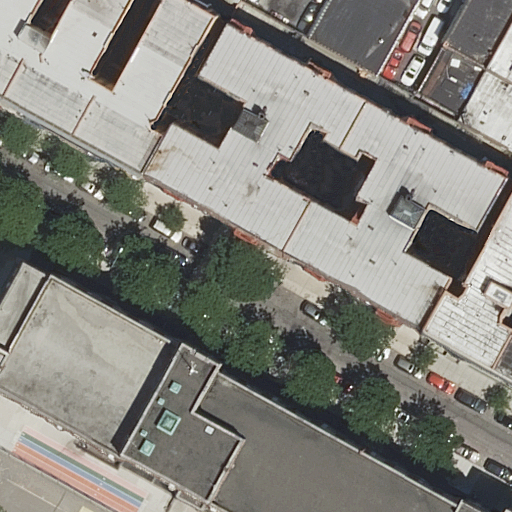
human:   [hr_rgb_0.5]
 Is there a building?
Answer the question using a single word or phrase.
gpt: yes

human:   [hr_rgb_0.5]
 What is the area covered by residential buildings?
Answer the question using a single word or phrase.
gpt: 3094m2

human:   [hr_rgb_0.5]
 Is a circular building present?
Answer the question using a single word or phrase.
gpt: no

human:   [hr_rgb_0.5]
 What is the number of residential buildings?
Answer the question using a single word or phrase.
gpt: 11

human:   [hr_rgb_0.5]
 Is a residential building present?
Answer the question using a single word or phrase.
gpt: yes

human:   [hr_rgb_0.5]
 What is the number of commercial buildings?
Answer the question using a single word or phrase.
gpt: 0

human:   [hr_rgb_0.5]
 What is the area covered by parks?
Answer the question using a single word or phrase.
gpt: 5933m2

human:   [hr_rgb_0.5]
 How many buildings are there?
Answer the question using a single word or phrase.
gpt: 11

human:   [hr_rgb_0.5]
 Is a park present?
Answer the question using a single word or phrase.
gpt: yes

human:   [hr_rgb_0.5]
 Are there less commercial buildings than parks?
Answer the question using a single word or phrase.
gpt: yes

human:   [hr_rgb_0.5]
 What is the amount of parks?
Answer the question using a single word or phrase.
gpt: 1

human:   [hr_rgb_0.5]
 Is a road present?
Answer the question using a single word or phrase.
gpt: yes

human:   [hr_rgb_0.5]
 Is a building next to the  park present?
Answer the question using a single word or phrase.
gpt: yes

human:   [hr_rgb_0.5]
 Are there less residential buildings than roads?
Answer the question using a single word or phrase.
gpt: no

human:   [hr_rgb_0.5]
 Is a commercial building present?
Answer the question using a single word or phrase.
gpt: no

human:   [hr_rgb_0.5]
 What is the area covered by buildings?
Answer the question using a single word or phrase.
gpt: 3094m2

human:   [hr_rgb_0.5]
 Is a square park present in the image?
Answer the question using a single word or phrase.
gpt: no

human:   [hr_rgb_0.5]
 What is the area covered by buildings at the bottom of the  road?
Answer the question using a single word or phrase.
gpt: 53m2

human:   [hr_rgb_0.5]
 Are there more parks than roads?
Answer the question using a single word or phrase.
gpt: no

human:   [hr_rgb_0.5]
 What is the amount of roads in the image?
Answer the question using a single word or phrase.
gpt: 1

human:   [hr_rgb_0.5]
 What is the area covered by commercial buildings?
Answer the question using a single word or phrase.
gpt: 0m2

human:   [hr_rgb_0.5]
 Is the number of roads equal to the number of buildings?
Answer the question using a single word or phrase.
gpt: no

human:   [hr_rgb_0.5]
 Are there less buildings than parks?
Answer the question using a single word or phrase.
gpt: no

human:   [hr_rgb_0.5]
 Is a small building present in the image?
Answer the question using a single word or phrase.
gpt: yes

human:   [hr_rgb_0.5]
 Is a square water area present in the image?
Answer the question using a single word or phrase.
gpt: no

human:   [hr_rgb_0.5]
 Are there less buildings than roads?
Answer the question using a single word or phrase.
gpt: no

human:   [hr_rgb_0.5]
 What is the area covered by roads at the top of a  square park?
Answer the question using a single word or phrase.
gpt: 0m2

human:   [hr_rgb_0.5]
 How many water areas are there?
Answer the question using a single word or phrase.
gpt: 0

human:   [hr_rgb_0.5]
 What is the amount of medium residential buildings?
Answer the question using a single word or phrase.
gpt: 4

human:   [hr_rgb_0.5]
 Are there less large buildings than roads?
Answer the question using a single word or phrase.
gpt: no

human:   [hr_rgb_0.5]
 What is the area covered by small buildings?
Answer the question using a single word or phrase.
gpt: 227m2

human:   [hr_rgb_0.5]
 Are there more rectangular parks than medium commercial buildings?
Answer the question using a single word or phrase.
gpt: no

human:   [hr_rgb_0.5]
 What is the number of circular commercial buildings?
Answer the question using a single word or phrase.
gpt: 0

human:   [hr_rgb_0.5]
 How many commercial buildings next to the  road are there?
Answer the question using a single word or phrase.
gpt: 0

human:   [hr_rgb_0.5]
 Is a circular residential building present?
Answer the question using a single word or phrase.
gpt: no

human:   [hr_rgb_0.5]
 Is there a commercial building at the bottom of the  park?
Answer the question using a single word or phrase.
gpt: no

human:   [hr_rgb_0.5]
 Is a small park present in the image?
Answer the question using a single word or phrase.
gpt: no

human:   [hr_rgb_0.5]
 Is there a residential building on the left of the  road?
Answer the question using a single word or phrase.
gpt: yes

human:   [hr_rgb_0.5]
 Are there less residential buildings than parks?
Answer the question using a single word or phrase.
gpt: no

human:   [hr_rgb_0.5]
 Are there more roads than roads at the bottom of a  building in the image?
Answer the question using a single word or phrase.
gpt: no

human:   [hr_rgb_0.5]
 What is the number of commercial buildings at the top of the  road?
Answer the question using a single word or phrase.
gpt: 0

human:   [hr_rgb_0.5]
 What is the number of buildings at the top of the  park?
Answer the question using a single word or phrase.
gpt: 7

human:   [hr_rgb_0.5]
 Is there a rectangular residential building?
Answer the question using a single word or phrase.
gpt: yes

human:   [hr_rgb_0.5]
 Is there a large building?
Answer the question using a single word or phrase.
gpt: yes

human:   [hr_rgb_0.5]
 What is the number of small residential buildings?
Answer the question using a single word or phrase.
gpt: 5

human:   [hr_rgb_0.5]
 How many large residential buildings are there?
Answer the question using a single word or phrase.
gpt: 2

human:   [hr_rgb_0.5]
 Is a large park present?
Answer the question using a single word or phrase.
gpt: yes

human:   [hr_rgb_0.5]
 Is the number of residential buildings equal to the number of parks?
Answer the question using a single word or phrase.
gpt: no

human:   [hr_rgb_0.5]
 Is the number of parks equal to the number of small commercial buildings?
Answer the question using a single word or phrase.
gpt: no

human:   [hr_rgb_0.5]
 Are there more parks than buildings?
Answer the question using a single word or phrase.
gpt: no

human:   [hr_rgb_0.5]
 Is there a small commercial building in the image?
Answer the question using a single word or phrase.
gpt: no

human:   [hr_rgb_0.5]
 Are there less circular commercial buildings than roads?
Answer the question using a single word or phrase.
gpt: yes

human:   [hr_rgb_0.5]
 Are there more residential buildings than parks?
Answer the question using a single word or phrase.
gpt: yes

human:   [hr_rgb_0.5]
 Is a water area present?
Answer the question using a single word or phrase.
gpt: no

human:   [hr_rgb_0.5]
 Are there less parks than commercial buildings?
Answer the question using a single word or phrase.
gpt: no

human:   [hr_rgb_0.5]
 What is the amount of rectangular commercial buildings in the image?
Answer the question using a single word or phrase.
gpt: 0

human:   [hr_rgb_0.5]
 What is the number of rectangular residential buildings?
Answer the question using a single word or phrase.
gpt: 6

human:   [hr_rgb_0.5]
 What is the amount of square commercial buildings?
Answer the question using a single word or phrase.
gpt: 0

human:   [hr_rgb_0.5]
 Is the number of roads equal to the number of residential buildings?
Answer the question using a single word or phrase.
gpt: no

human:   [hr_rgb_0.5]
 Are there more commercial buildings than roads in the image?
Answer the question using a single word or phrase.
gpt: no

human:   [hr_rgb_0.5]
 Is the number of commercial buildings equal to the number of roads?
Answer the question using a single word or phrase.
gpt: no

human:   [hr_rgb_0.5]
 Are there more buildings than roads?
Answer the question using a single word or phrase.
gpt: yes

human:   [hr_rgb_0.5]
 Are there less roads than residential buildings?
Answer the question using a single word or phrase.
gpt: yes

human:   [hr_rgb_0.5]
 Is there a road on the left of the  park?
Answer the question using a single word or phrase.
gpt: no